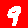
Digit: 9